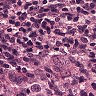
Metastatic tissue present: yes